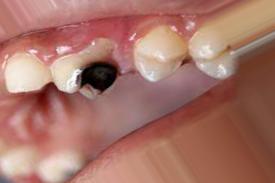
Condition: Caries